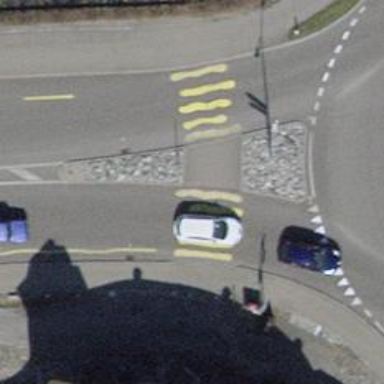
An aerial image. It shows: Uncontrolled zebra crossing with pedestrian island.